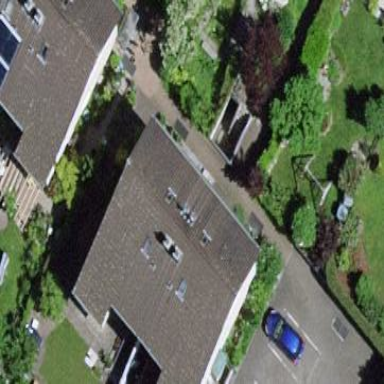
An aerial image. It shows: Semi-detached house.